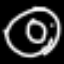
Label: donut